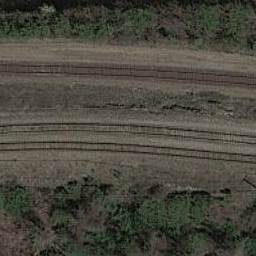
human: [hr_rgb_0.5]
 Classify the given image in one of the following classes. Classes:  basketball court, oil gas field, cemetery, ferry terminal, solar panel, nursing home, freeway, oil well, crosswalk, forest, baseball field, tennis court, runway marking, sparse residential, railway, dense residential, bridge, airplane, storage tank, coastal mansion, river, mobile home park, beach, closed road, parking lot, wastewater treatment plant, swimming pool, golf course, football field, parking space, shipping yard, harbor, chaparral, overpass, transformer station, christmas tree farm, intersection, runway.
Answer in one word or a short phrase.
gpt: railway